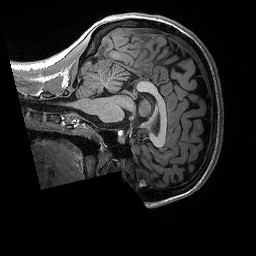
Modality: T1w
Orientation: sagittal
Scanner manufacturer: siemens
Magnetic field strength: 3 T
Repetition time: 2.3 s
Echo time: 0.00298 s